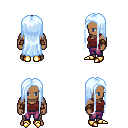
a pixel art fantasy rpg character, male body template, human, dark skin, maroon pirate shirt, magenta pants, white cyan extra-long hairstyle, leather bracers, gold boots, four views (front, back, left, right), 2x2 character sprite sheet, small pixel art, hard edges, no anti-aliasing